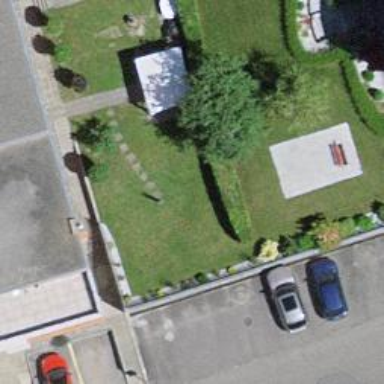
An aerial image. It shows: Garage building.